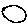
Label: moon